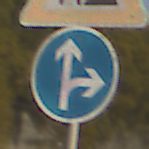
Verkehrszeichen: VorgeschriebeneFahrtrichtungGeradeausOderRechts
Zusatzzeichen oben: Arbeitsstelle
Umgebung: Outdoor, Suburban
Tageszeit: MorningAfternoon
Wetter: PartlyCloudy
Licht: Natural
Jahreszeit: NotSpecified
Kontrast: HighContrast